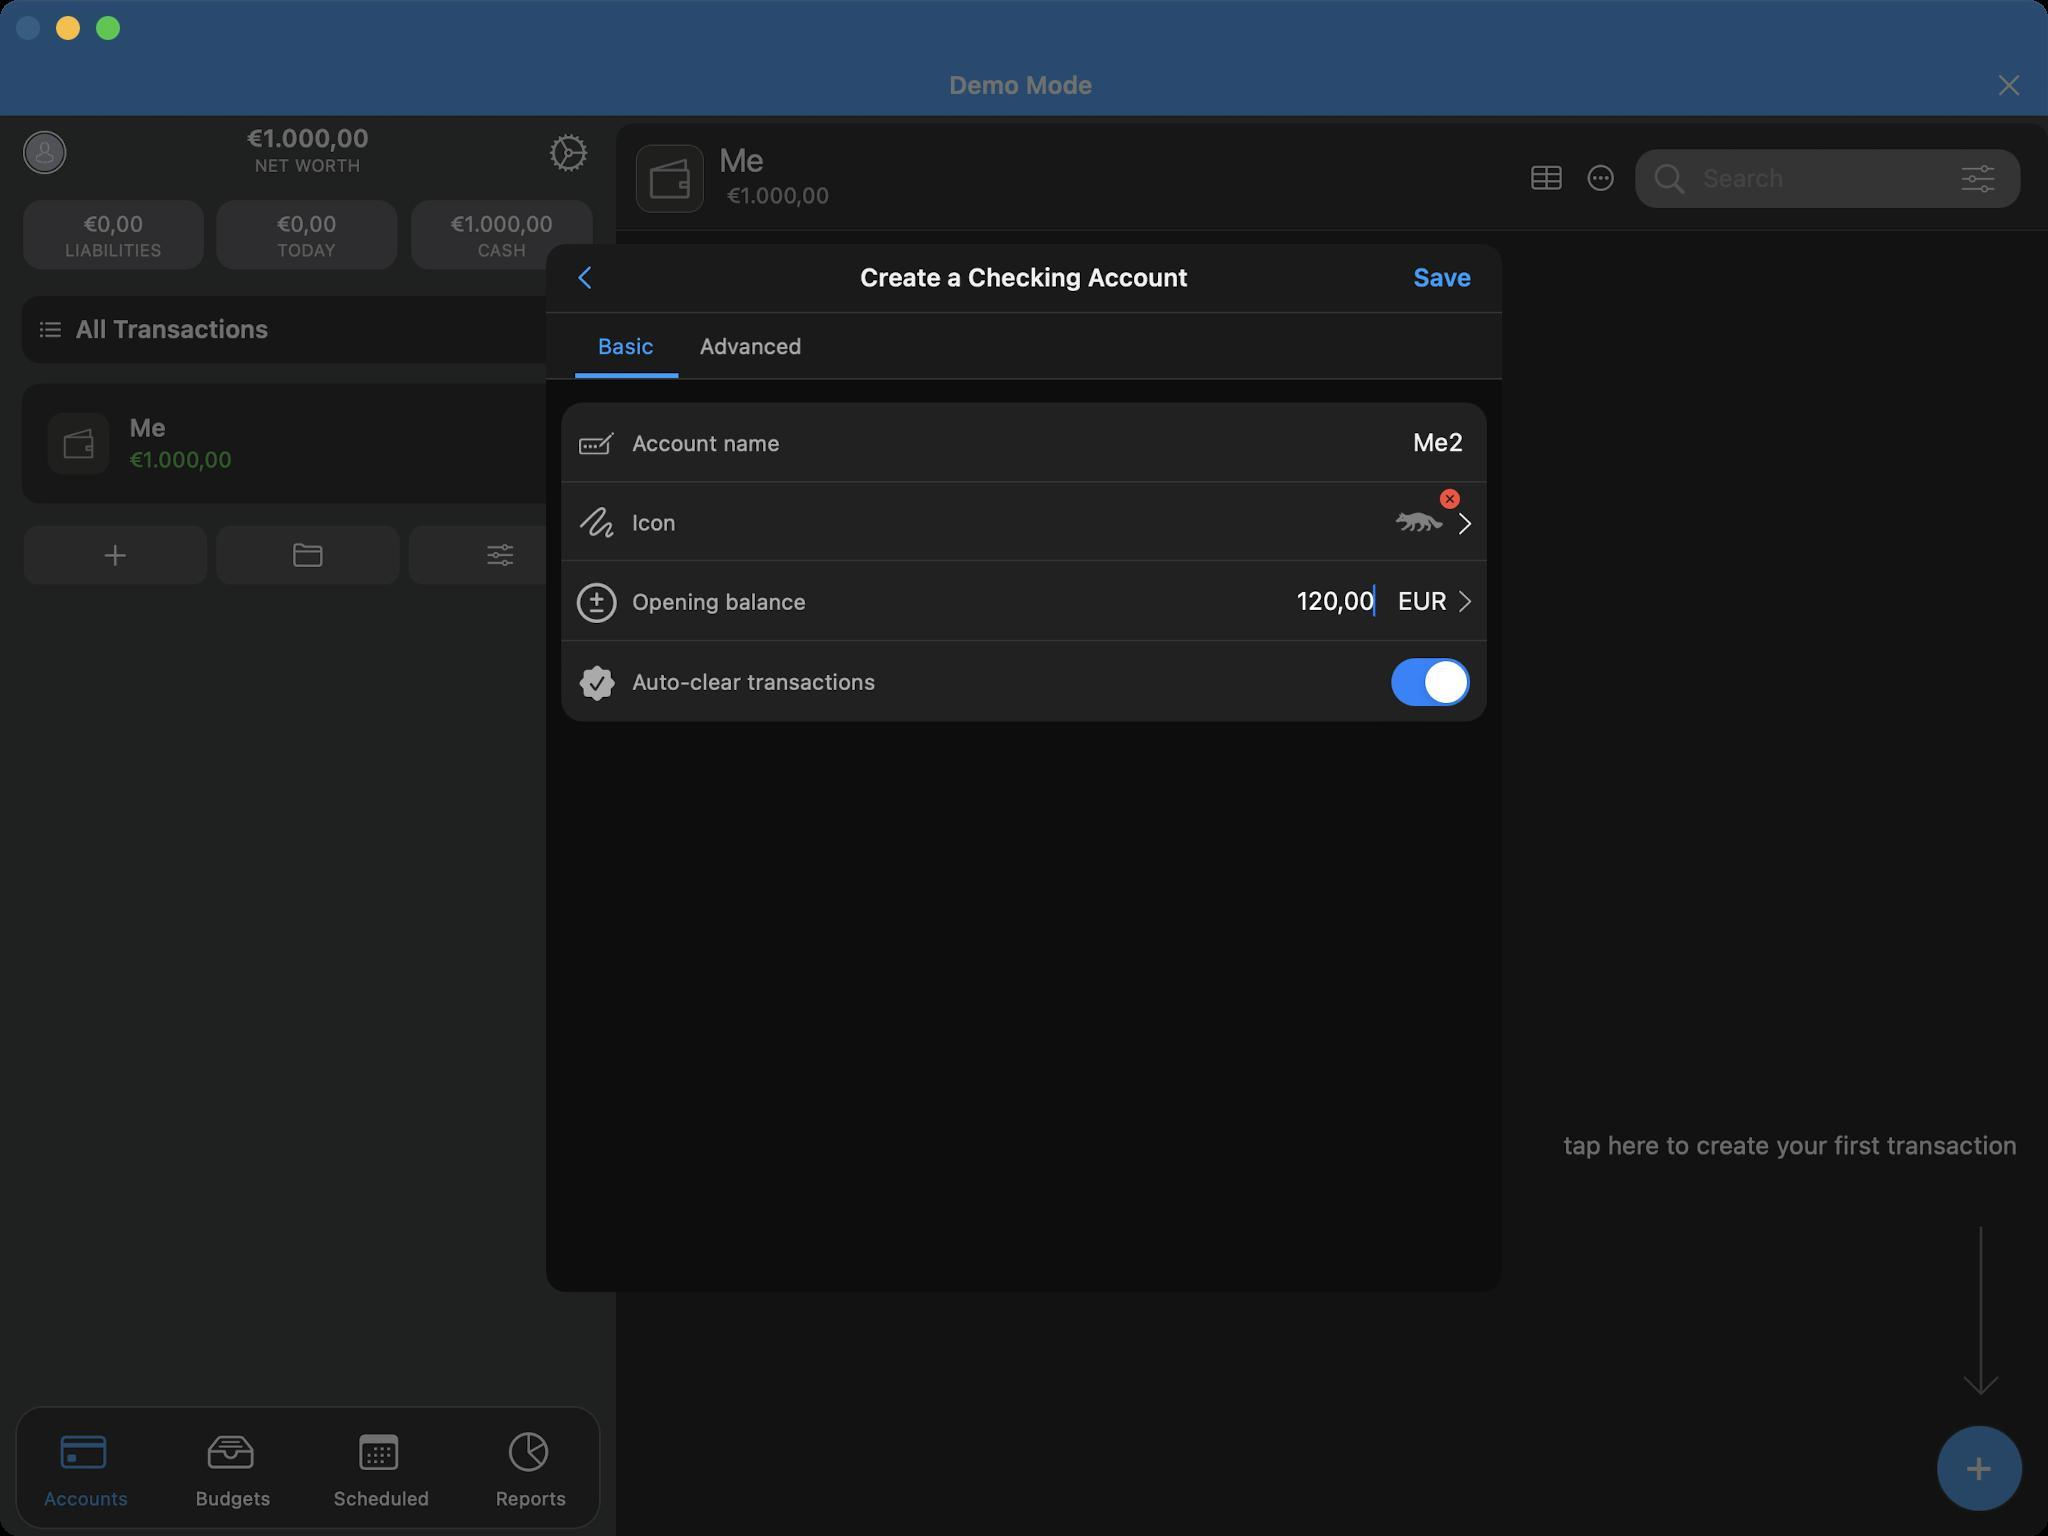
Accessibility tree:
{"name": "MoneyWiz", "role": "AXWindow", "description": null, "role_description": "standard window", "value": null, "position": "352.00;95.00", "size": "1024;768", "children": [{"name": null, "role": "AXGroup", "description": null, "role_description": "group", "value": null, "position": "0.00;0.00", "size": "1024;768", "children": [{"name": null, "role": "AXGroup", "description": null, "role_description": "group", "value": null, "position": "0.00;0.00", "size": "1024;768", "children": []}]}, {"name": null, "role": "AXButton", "description": null, "role_description": "close button", "value": null, "position": "7.00;6.00", "size": "14;16", "children": []}, {"name": null, "role": "AXButton", "description": null, "role_description": "zoom button", "value": null, "position": "47.00;6.00", "size": "14;16", "children": [{"name": null, "role": "AXGroup", "description": null, "role_description": "group", "value": null, "position": "47.00;6.00", "size": "14;16", "children": [{"name": null, "role": "AXGroup", "description": null, "role_description": "group", "value": null, "position": "47.00;6.00", "size": "14;16", "children": []}]}]}, {"name": null, "role": "AXButton", "description": null, "role_description": "minimize button", "value": null, "position": "27.00;6.00", "size": "14;16", "children": []}, {"name": null, "role": "AXSheet", "description": null, "role_description": "sheet", "value": null, "position": "273.00;122.00", "size": "478;524", "children": [{"name": null, "role": "AXGroup", "description": null, "role_description": "group", "value": null, "position": "273.00;122.00", "size": "478;524", "children": [{"name": null, "role": "AXGroup", "description": null, "role_description": "group", "value": null, "position": "273.00;122.00", "size": "478;524", "children": [{"name": null, "role": "AXGroup", "description": null, "role_description": "group", "value": null, "position": "273.00;122.00", "size": "478;524", "children": [{"name": null, "role": "AXGroup", "description": null, "role_description": "group", "value": null, "position": "273.00;122.00", "size": "478;524", "children": [{"name": null, "role": "AXButton", "description": "Back", "role_description": "button", "value": null, "position": "273.00;122.00", "size": "62;34", "children": []}, {"name": null, "role": "AXStaticText", "description": "Create a Checking Account", "role_description": "text", "value": null, "position": "350.00;122.00", "size": "324;34", "children": []}, {"name": null, "role": "AXButton", "description": "Done", "role_description": "button", "value": null, "position": "680.33;122.00", "size": "71;34", "children": []}, {"name": null, "role": "AXButton", "description": "Basic", "role_description": "button", "value": null, "position": "287.63;156.65", "size": "51;32", "children": []}, {"name": null, "role": "AXButton", "description": "Advanced", "role_description": "button", "value": null, "position": "338.57;156.65", "size": "74;32", "children": []}, {"name": null, "role": "AXStaticText", "description": "Account name", "role_description": "text", "value": null, "position": "316.12;201.31", "size": "170;40", "children": []}, {"name": null, "role": "AXTextField", "description": null, "role_description": "text field", "value": "Me2", "position": "496.30;201.31", "size": "236;40", "children": []}, {"name": null, "role": "AXStaticText", "description": "Icon", "role_description": "text", "value": null, "position": "316.12;241.35", "size": "154;39", "children": []}, {"name": null, "role": "AXButton", "description": null, "role_description": "button", "value": null, "position": "498.23;241.35", "size": "227;39", "children": []}, {"name": null, "role": "AXButton", "description": "Close", "role_description": "button", "value": null, "position": "717.29;242.12", "size": "15;15", "children": []}, {"name": null, "role": "AXGroup", "description": null, "role_description": "group", "value": null, "position": "280.70;280.62", "size": "463;40", "children": [{"name": null, "role": "AXButton", "description": "EUR", "role_description": "button", "value": null, "position": "698.81;280.62", "size": "45;40", "children": []}, {"name": null, "role": "AXStaticText", "description": "Opening balance", "role_description": "text", "value": null, "position": "316.12;280.62", "size": "87;40", "children": []}, {"name": null, "role": "AXTextField", "description": null, "role_description": "text field", "value": "120,00", "position": "403.90;280.62", "size": "284;40", "children": []}]}, {"name": null, "role": "AXStaticText", "description": "Auto-clear transactions", "role_description": "text", "value": null, "position": "316.12;321.05", "size": "298;39", "children": []}, {"name": null, "role": "AXCheckBox", "description": null, "role_description": "checkbox", "value": "1", "position": "695.73;329.13", "size": "39;24", "children": []}]}]}]}]}]}]}